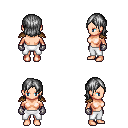
a pixel art fantasy rpg character, female body template, human, light skin, leather shoulder armor, white pants, gray long bangs hairstyle, metal gloves, four views (front, back, left, right), 2x2 character sprite sheet, small pixel art, hard edges, no anti-aliasing